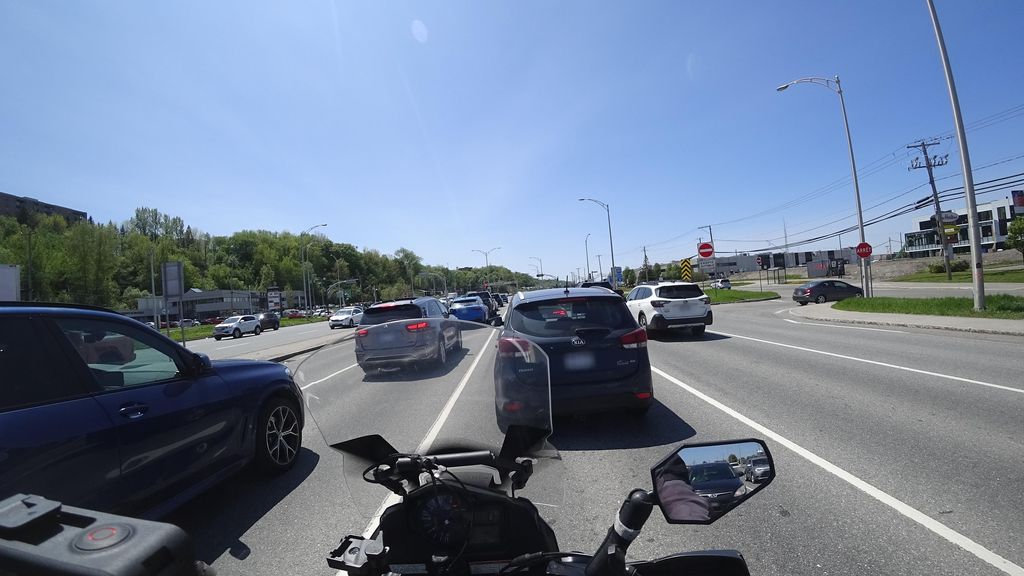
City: quebec_city